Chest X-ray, AP view. Patient: 66 years old, sex M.
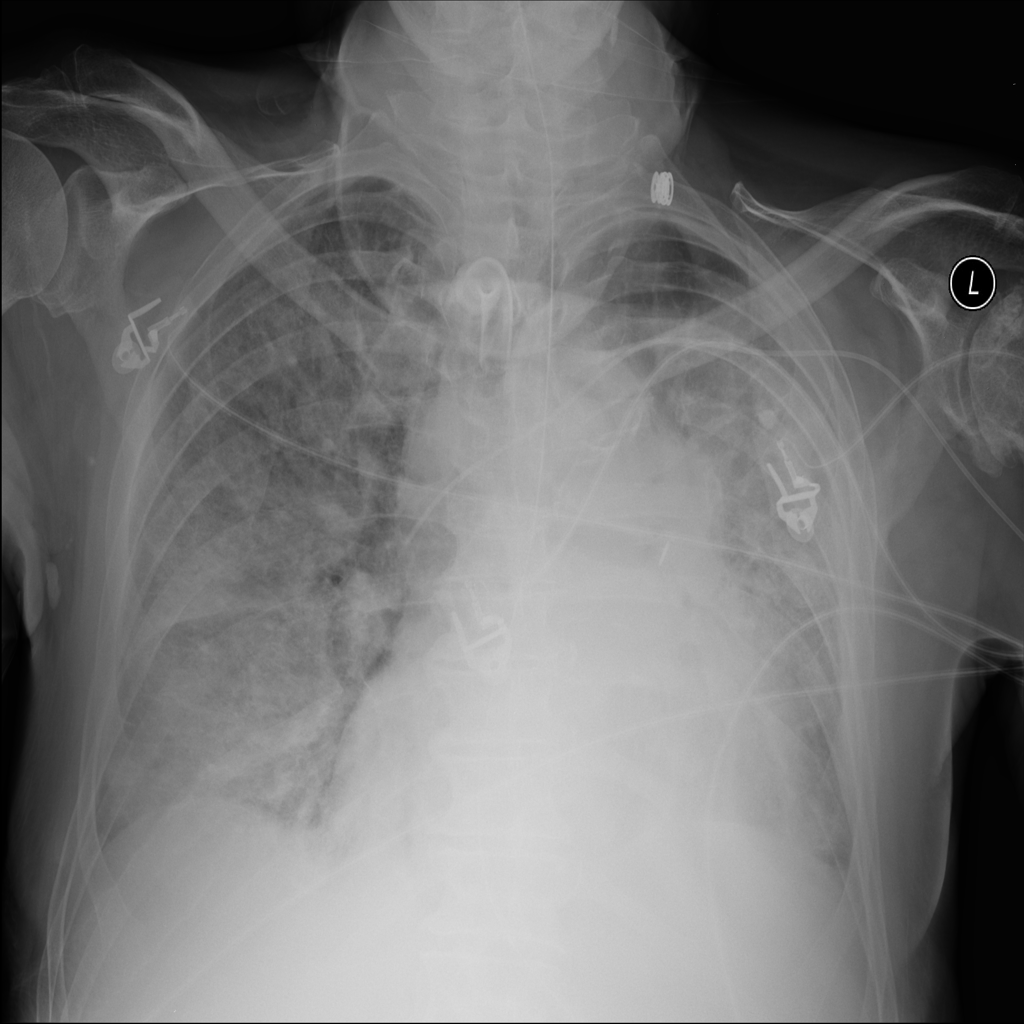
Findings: Edema, Infiltration